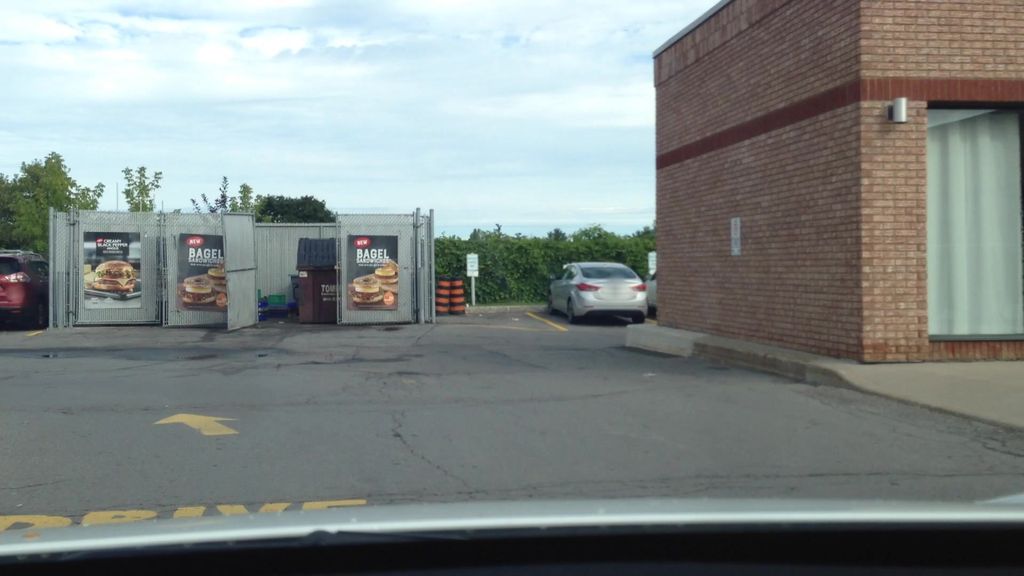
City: ottawa-gatineau